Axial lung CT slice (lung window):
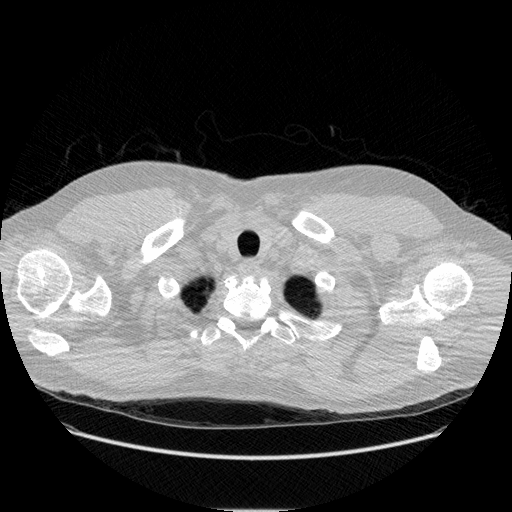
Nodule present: no